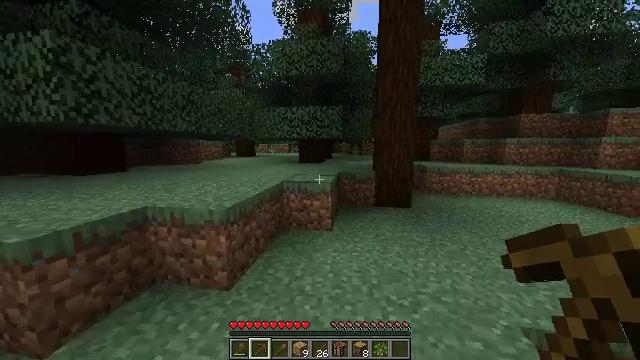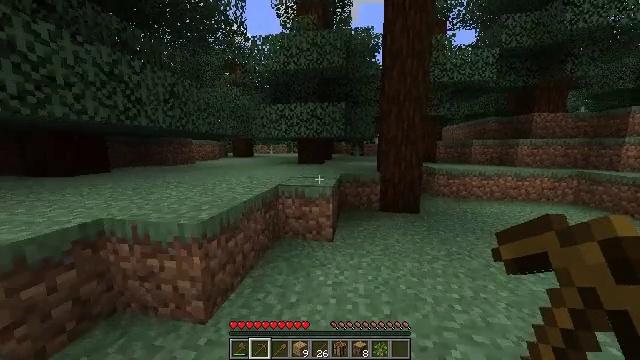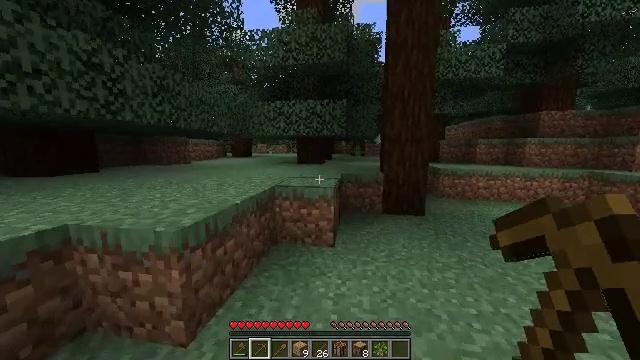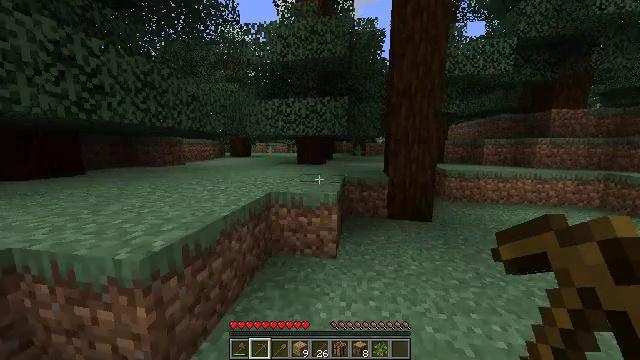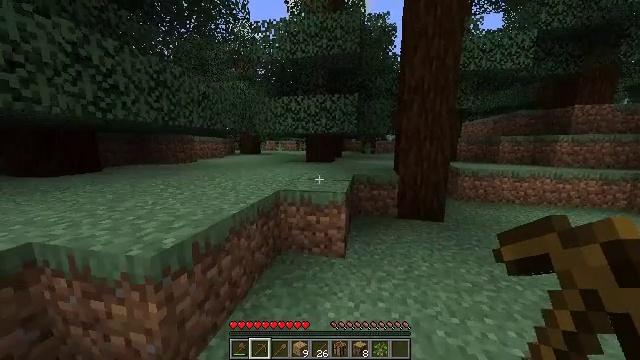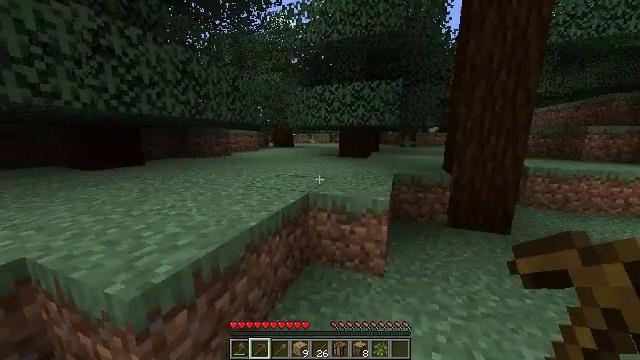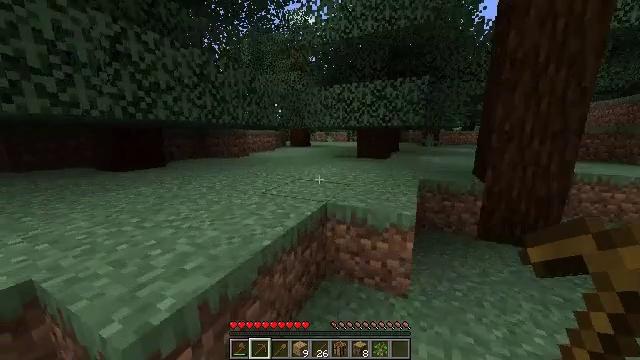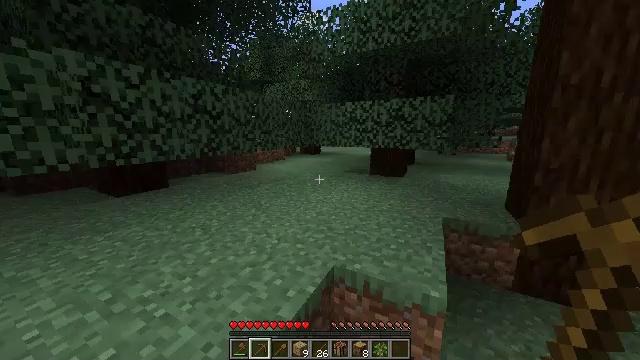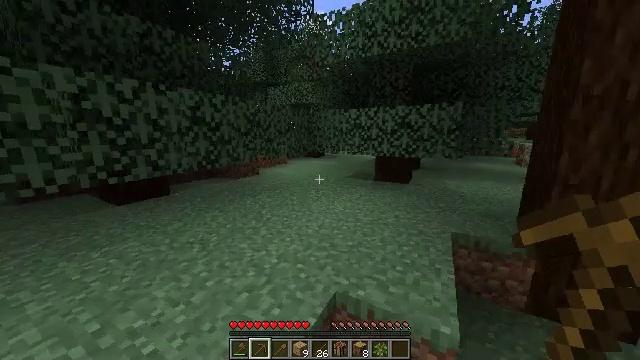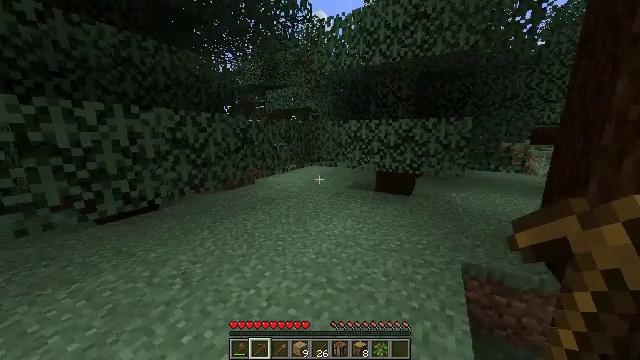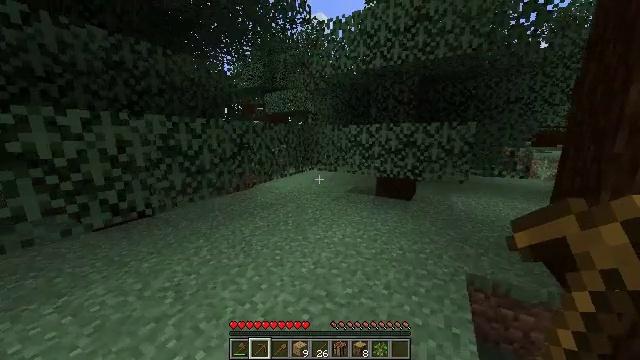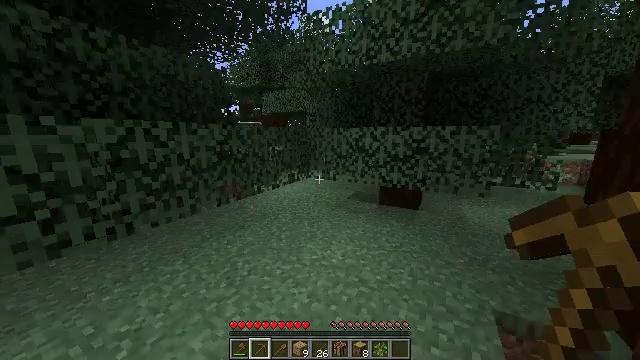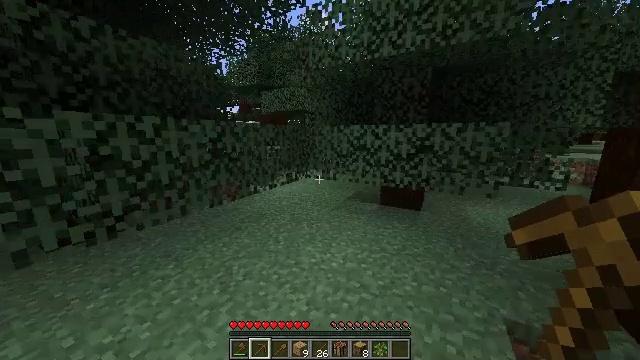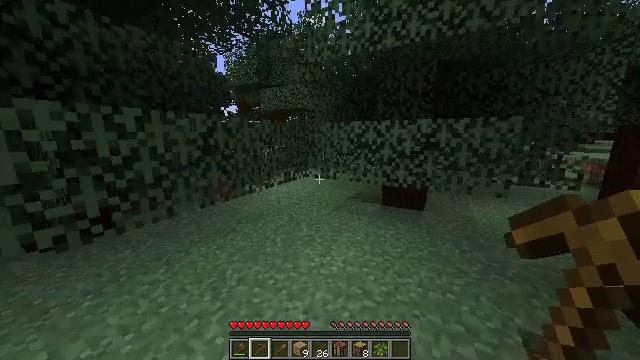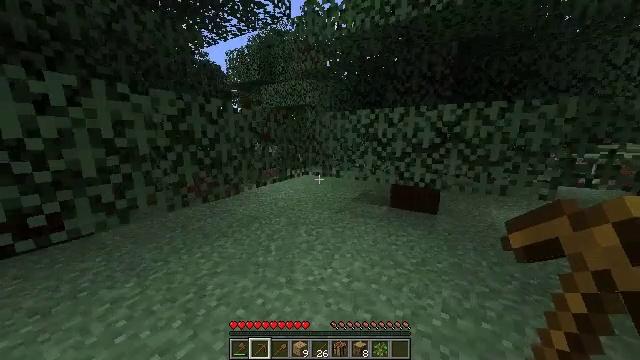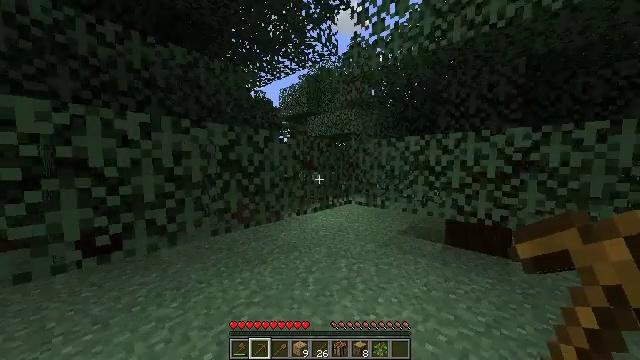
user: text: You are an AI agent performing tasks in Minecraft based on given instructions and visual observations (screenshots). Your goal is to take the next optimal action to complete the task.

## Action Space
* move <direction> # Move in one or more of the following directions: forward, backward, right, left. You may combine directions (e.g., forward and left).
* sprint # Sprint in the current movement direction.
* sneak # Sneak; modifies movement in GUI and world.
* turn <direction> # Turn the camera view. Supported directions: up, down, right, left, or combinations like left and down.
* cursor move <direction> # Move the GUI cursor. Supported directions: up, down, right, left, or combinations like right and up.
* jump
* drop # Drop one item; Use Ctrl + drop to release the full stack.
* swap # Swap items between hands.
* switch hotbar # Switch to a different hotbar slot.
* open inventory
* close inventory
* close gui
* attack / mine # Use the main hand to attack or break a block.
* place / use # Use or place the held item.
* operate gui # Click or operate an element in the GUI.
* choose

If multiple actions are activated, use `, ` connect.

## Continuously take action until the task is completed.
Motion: motion action
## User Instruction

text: Destroy the spruce leaves to get sticks and saplings.
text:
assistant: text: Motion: move forward, sprint
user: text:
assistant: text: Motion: move forward, sprint
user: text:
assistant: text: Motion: move forward, sprint
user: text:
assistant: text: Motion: move forward, sprint, turn left
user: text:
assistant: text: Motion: move forward, sprint, turn left and down
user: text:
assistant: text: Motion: move forward, sprint, turn left, jump
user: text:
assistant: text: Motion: move forward, sprint, turn left, jump
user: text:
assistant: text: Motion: move forward, turn left, jump
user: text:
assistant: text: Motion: move forward, jump
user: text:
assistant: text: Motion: move forward, jump
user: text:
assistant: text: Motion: move forward, jump
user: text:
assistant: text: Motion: move forward, jump
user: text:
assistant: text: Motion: move forward
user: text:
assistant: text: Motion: move forward, turn left
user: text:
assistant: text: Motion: move forward, turn left and up
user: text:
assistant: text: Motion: move forward, turn left and up
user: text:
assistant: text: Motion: move forward
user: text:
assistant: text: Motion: move forward, attack / mine
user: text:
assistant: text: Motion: move forward, attack / mine
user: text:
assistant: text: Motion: move forward, attack / mine
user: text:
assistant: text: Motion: move forward, attack / mine
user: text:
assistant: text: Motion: attack / mine
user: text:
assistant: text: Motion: attack / mine
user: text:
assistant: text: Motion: attack / mine
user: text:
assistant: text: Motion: attack / mine
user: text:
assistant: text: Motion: attack / mine
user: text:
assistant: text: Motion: attack / mine
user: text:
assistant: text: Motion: attack / mine
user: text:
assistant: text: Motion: attack / mine
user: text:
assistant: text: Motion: move forward, attack / mine